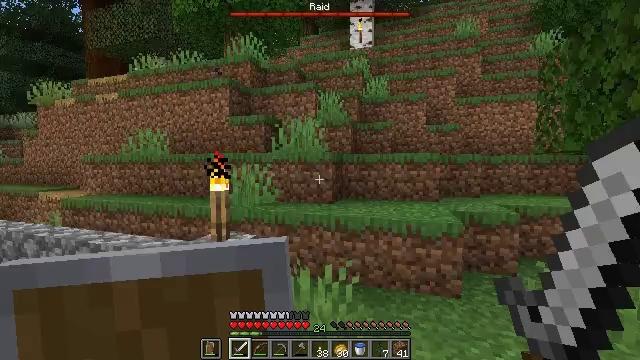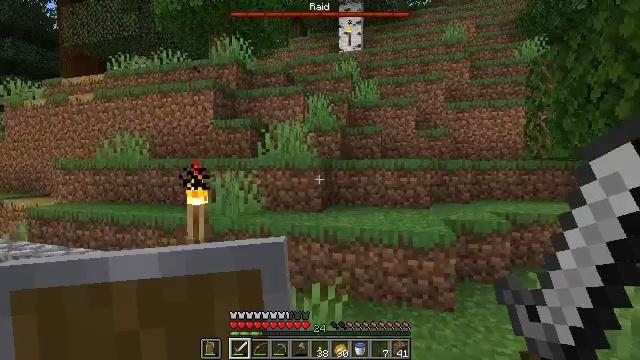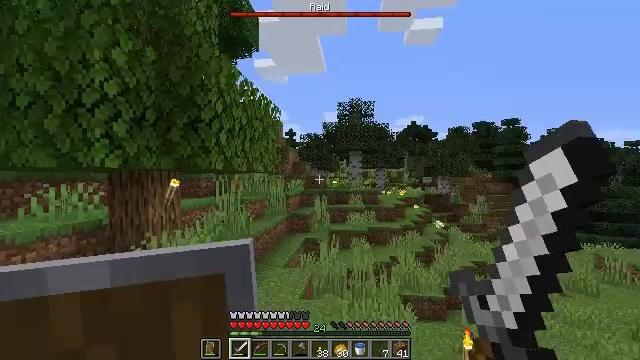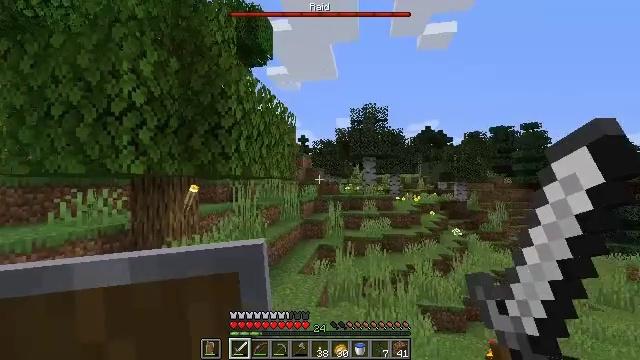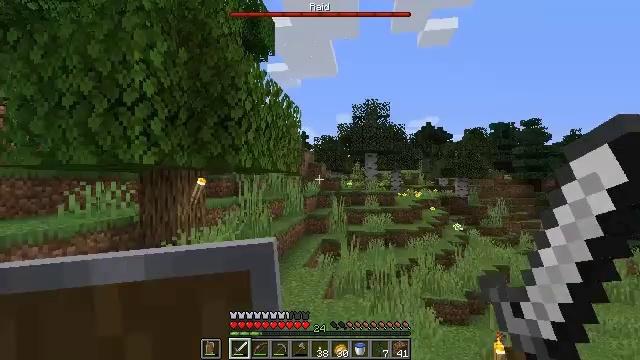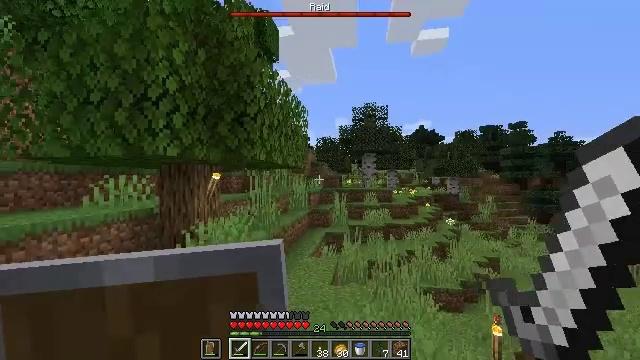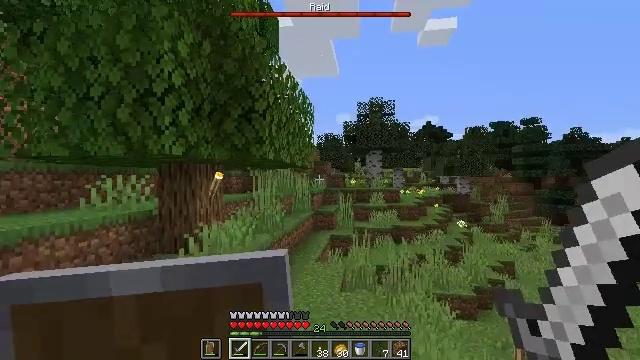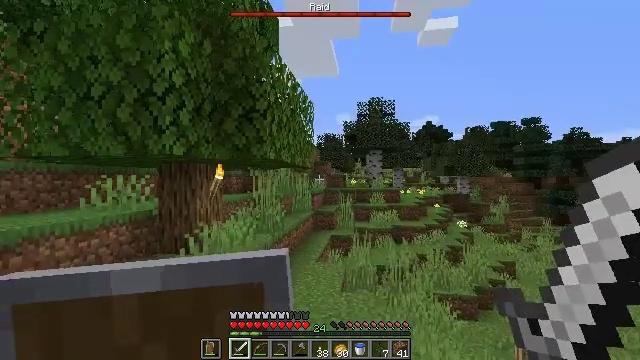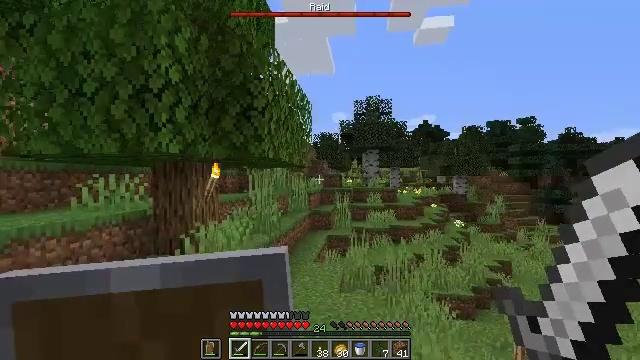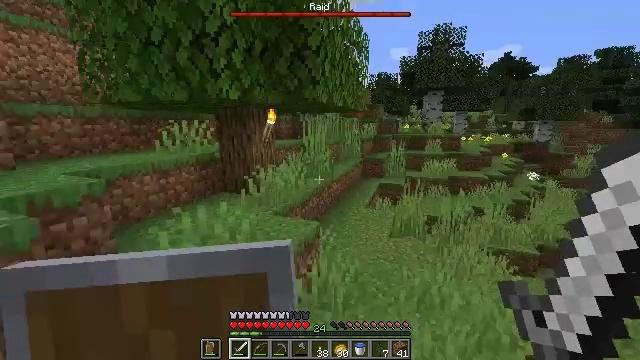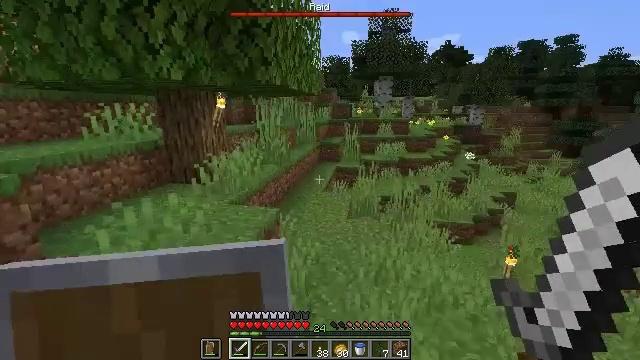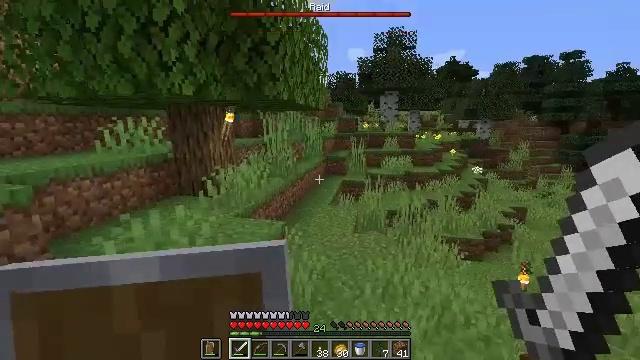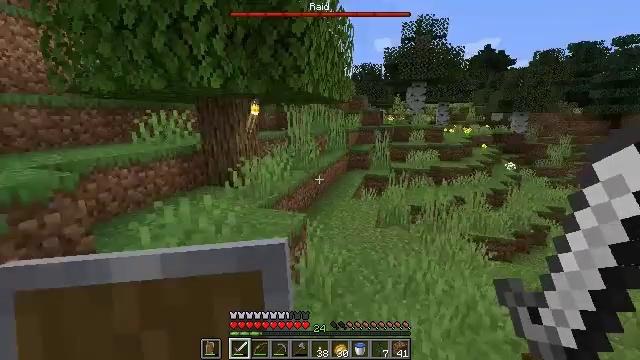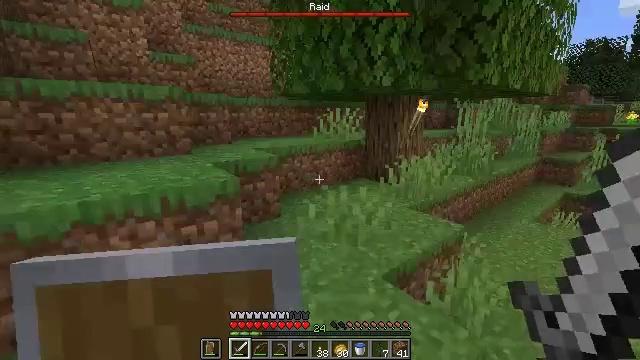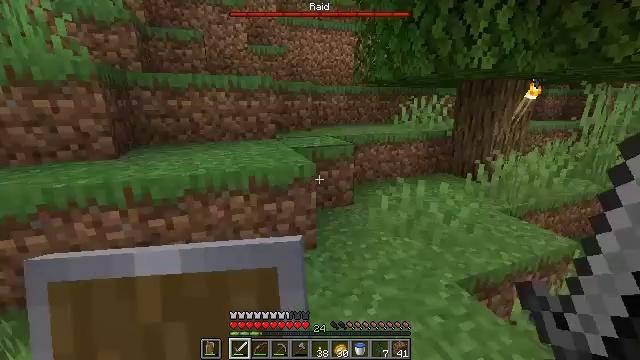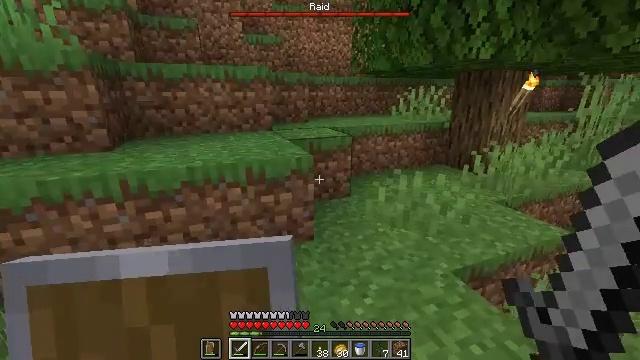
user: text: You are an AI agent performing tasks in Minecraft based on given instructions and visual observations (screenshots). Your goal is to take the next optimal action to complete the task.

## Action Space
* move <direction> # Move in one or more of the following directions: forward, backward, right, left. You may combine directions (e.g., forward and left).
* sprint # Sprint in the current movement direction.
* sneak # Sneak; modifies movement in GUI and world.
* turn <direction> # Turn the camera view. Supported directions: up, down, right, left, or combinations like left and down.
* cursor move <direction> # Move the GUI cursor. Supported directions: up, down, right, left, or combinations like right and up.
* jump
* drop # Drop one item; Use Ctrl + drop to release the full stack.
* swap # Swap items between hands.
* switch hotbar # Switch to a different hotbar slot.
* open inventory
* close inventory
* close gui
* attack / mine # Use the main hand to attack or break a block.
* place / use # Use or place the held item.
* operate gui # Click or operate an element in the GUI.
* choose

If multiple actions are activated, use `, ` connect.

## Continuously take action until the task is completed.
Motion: motion action
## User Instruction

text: Mine grass block from the ground.
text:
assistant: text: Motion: move forward
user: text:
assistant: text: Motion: move forward and move left, turn right and up
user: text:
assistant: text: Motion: turn left and up
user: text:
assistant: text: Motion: no_op
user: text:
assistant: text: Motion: no_op
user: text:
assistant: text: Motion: no_op
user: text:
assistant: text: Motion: no_op
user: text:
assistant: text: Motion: turn right
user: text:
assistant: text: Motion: turn left and down
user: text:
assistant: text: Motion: turn right and down
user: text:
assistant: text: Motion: turn left and up
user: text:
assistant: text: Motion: turn left and down
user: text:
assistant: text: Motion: turn left
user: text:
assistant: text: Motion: turn left and down
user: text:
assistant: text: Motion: turn down
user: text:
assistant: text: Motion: no_op
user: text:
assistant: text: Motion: no_op
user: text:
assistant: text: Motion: no_op
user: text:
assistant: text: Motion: no_op
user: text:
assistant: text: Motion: no_op
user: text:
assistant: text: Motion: no_op
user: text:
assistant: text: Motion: no_op
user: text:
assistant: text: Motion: no_op
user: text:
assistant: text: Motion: no_op
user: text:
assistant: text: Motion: no_op
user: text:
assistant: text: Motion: no_op
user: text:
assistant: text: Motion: no_op
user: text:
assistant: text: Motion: move forward
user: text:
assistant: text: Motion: move forward and move left
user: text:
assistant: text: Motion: move forward and move left, turn left and up